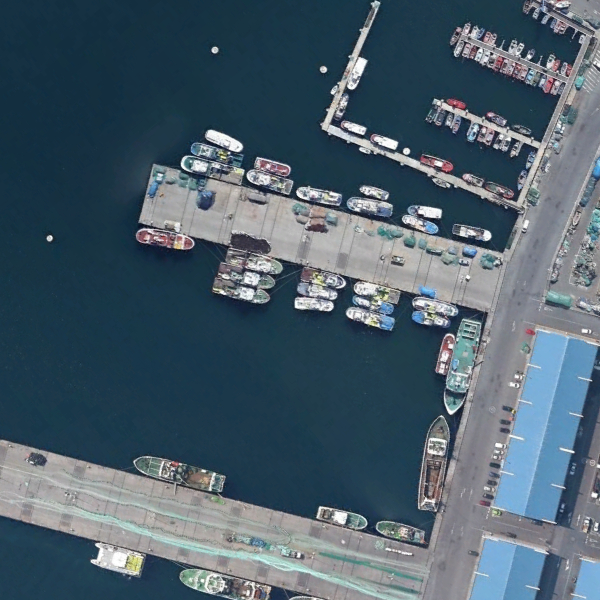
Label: Port